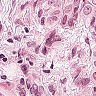
Metastatic tissue present: yes